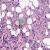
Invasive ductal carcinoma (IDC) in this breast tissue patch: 1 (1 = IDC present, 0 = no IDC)